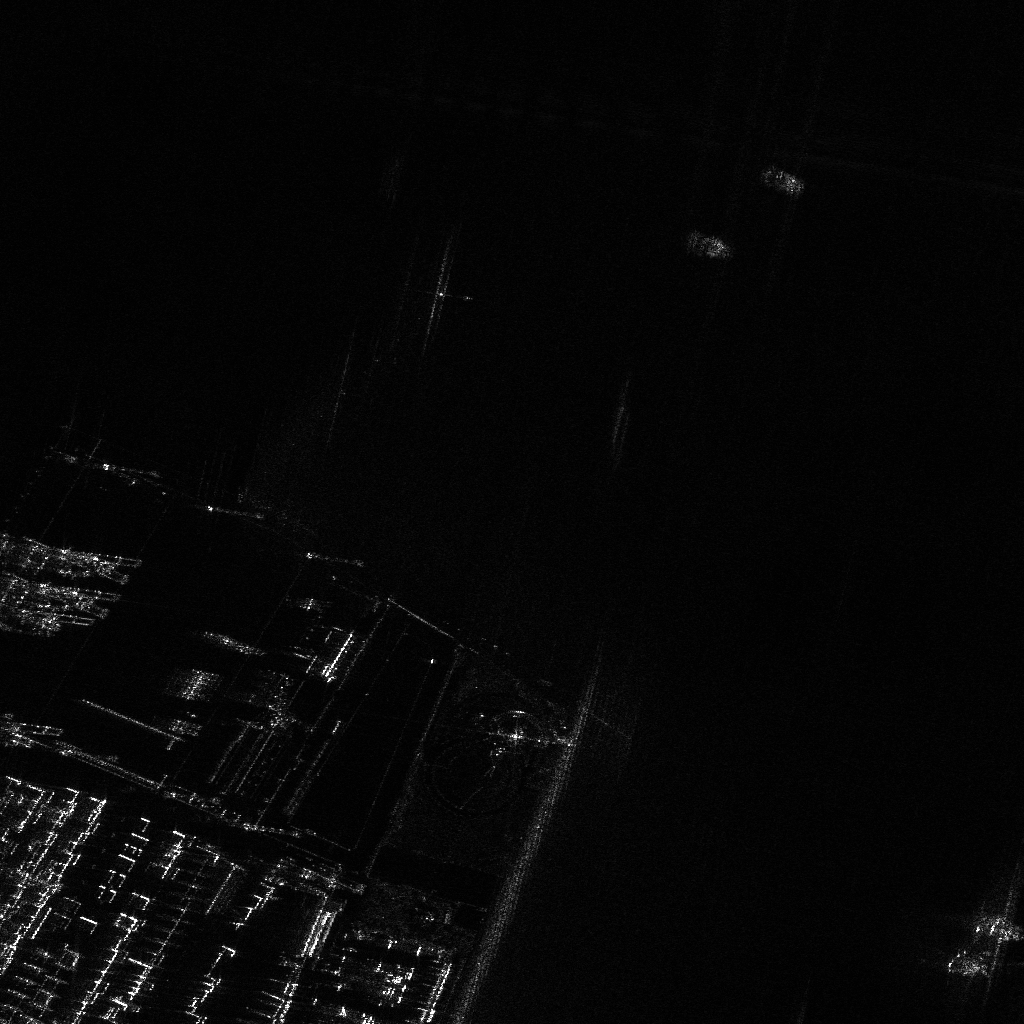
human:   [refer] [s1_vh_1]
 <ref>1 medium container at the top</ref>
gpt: <box>[[66, 22, 71, 24, 15]]</box>

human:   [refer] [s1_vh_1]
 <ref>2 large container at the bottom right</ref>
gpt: <box>[[94, 88, 100, 92, 15], [92, 92, 98, 96, 13]]</box>